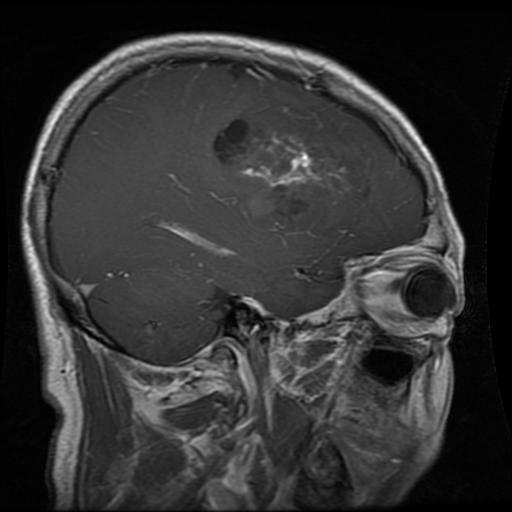
Label: glioma